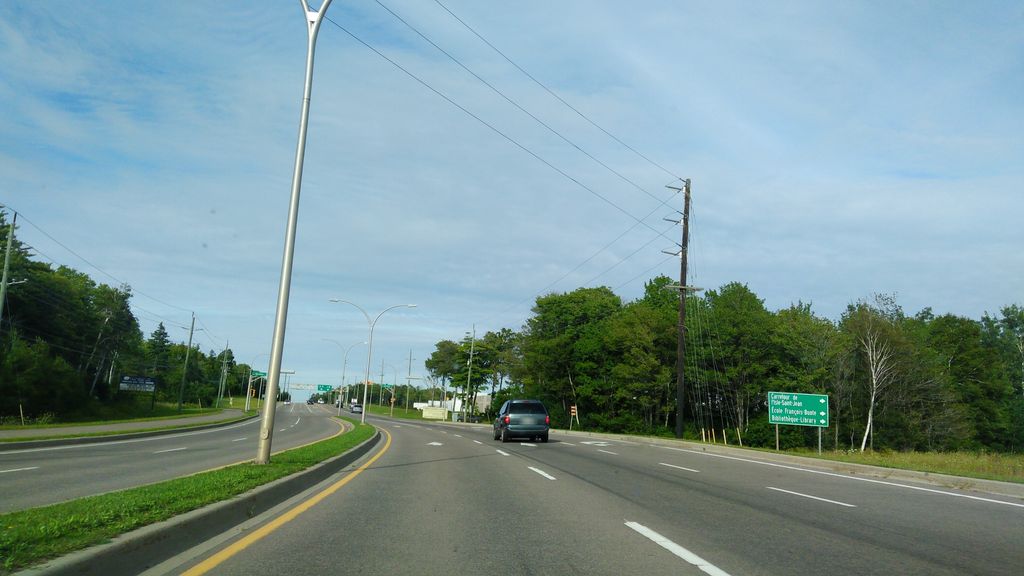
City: charlottetown